Field crop: maize
Growth stage: 2
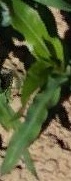
Species: maize